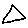
Label: triangle